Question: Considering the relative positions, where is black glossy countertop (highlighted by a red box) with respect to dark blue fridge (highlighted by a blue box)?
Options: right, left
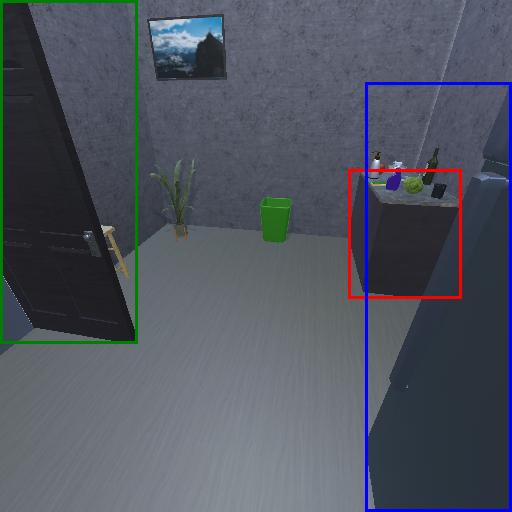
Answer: right